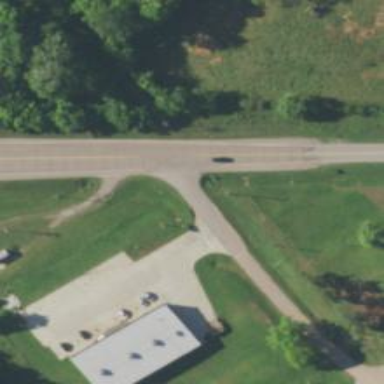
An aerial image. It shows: Road with stop sign.